Question: I have this error in my code when I create 'myButton' in Kotlin.

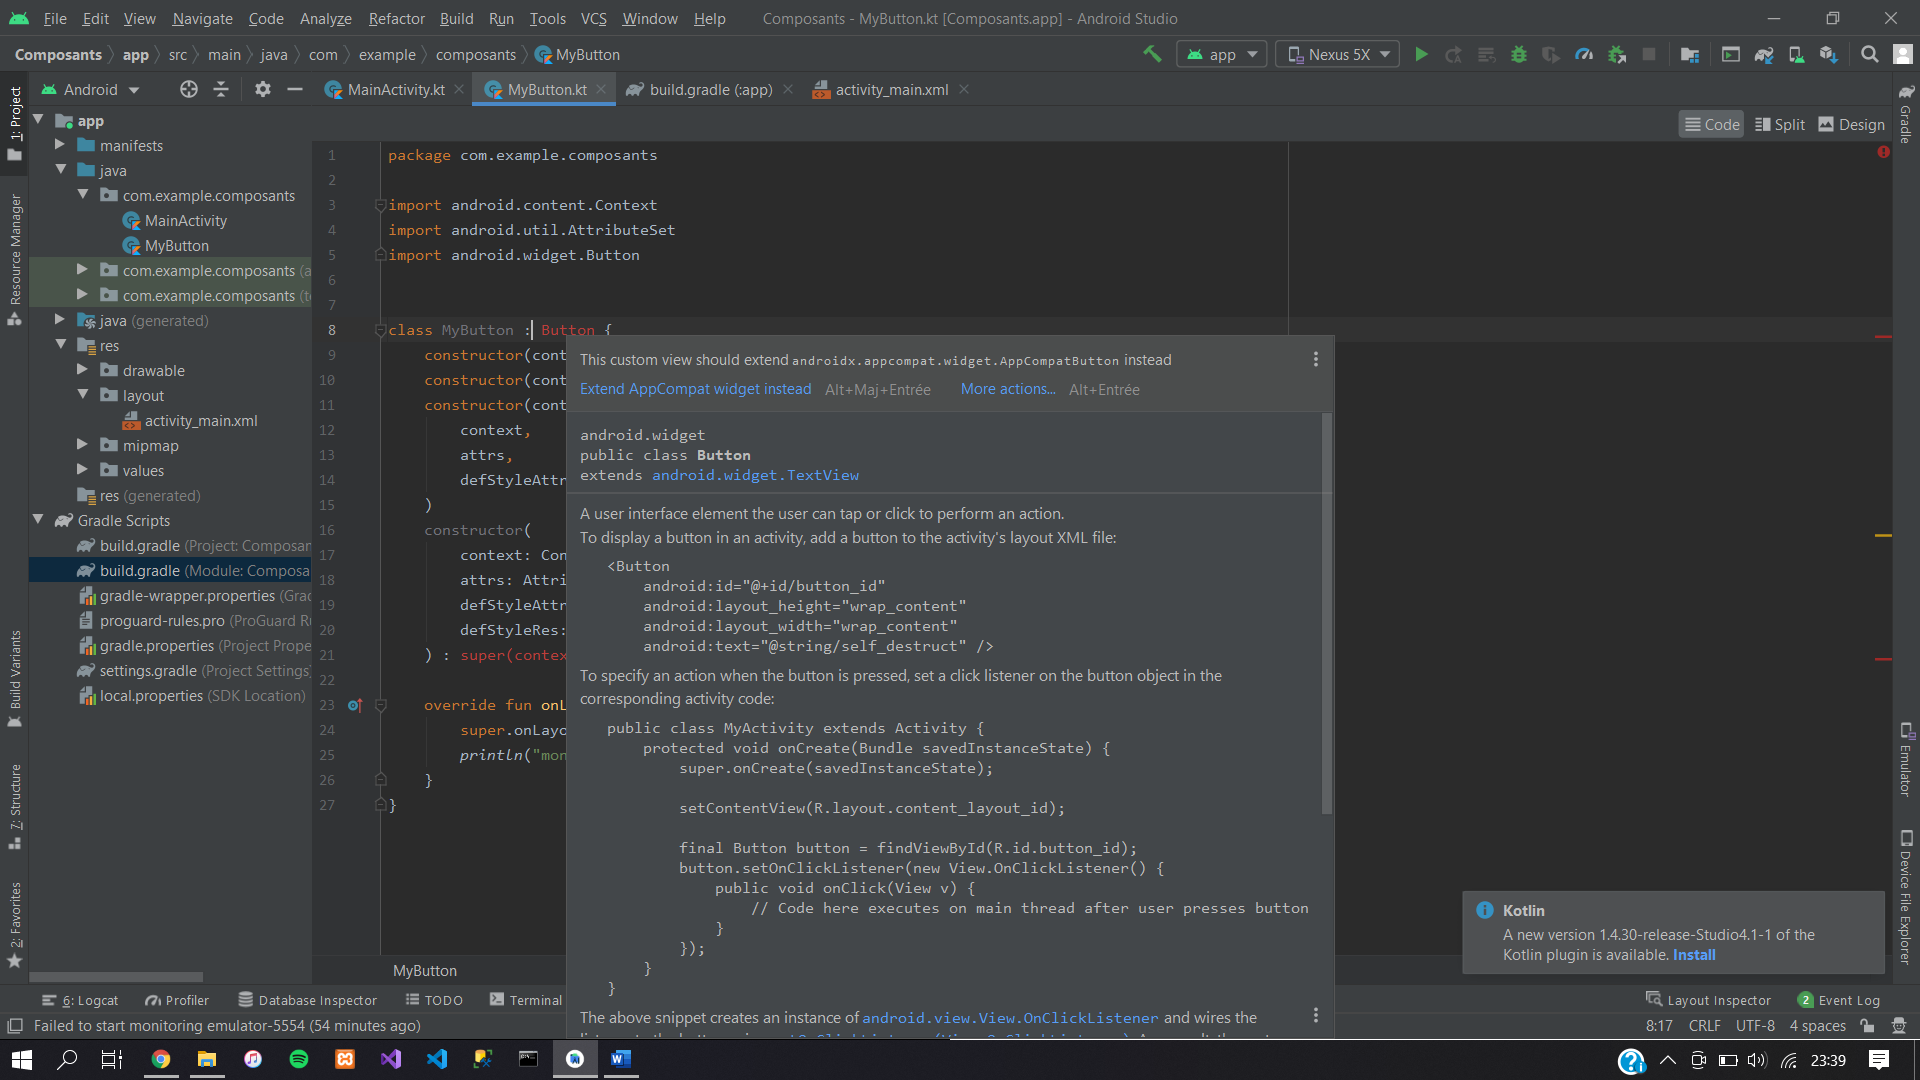
Answer: 'Button' is a Function, not a class extended. Just make an function in 'MainActivity'
'''
class MainActivity : AppCompatActivity(){
override fun onCreate(savedInstanceState: Bundle?) {
super.onCreate(savedInstanceState)
setContentView(R.layout.activity_main)
MyButton() // this is how to make button inside function
}
private fun MyButton(){
// you can put your button listener here
// example :
mMyBtn.setOnClickListener {
// and then put ur logic here
Toast.makeText(this, "Button Clicked", Toast.LENGTH_SHORT).show()
}
}
}
'''
'''
class MyButton : androidx.appcompat.widget.AppCompatButton {
constructor(context: Context?) : super(context!!)
constructor(context: Context?, attrs: AttributeSet?) : super(context!!, attrs)
constructor(context: Context?, attrs: AttributeSet?, defStyle: Int) : super(context!!, attrs, defStyle)
protected override fun onDraw(canvasObject: Canvas) {
super.onDraw(canvasObject)
}
}
'''
let me know if this works for you :)